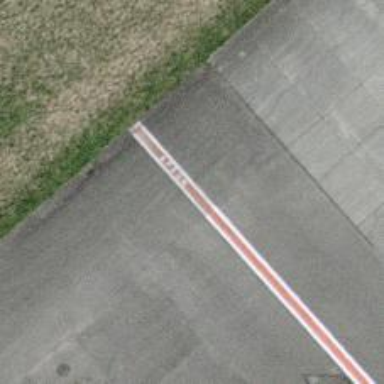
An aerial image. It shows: Image of taxiway at airport.